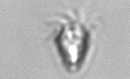
Label: Ciliophora